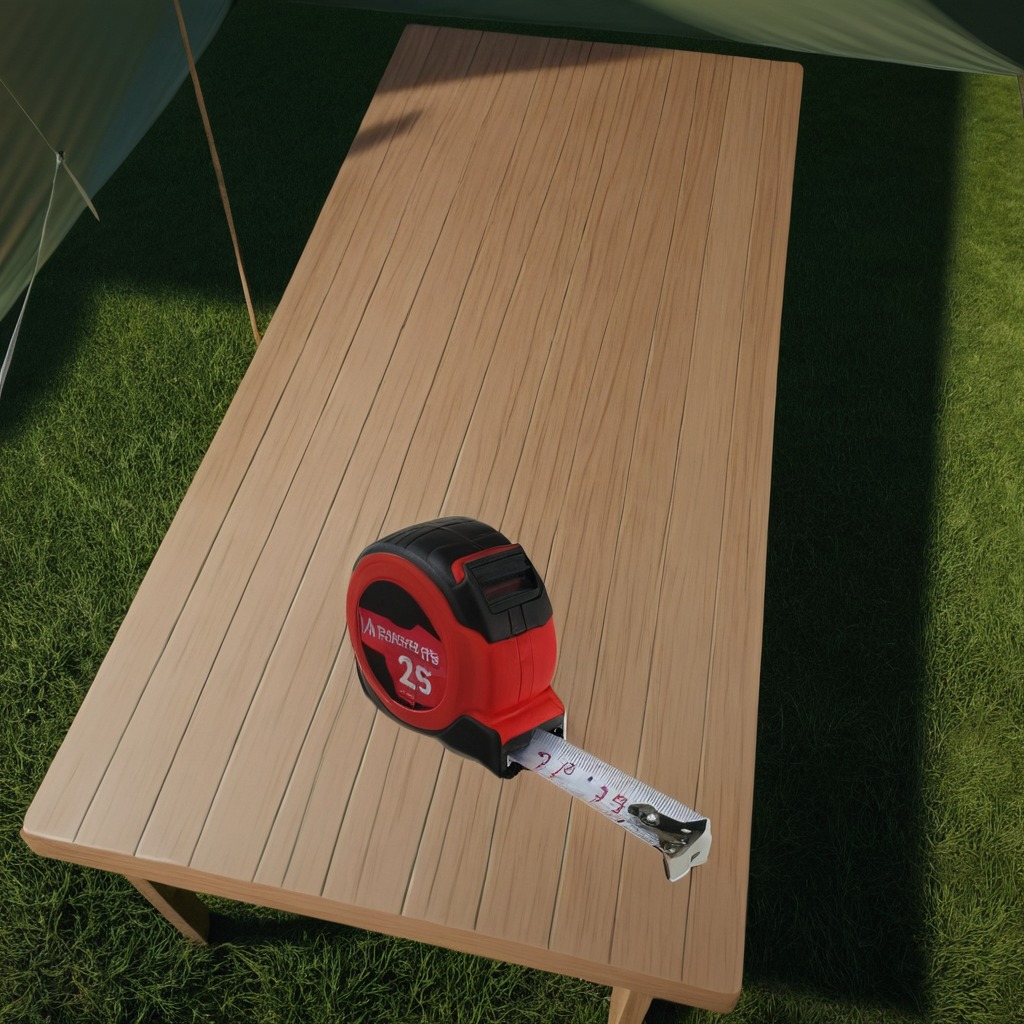
A measuring tape lies on a wooden table inside a jungle field workshop tent.